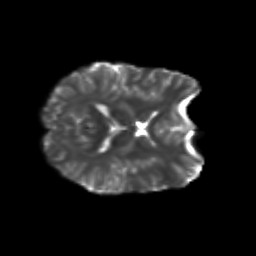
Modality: T2w
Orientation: axial
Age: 28
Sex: female
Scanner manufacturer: siemens
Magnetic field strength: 3 T
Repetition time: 3.5 s
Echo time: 0.104 s